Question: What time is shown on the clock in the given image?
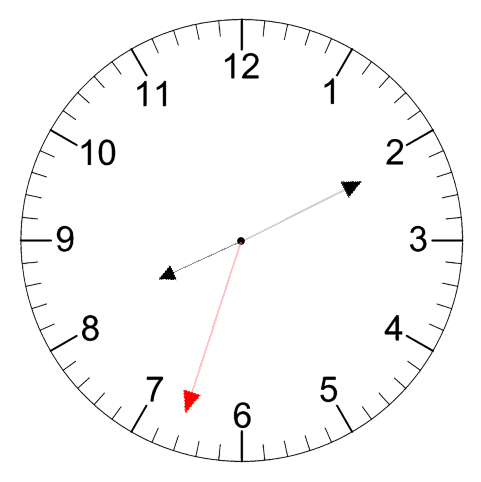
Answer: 08:10:33